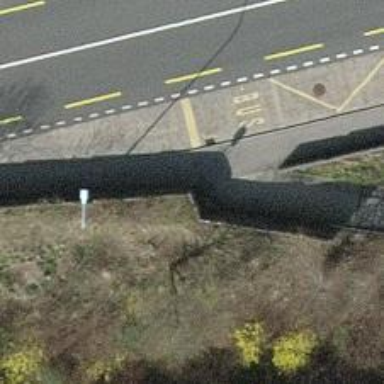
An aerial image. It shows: Wall barrier.